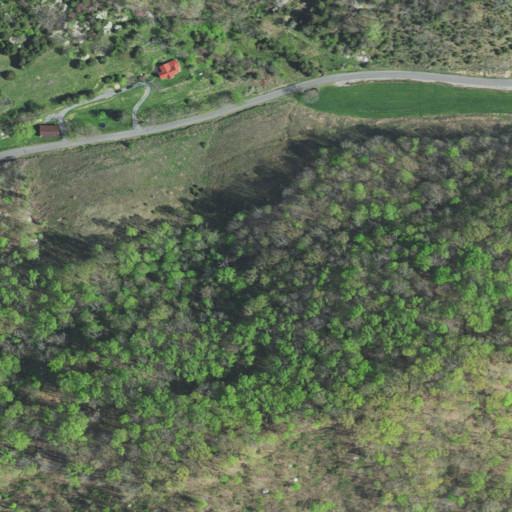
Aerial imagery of depression(s) in Virginia named Dry Hollow containing deciduous forest, mixed forest, open development, shrub, pasture, and low intensity development